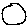
Label: circle